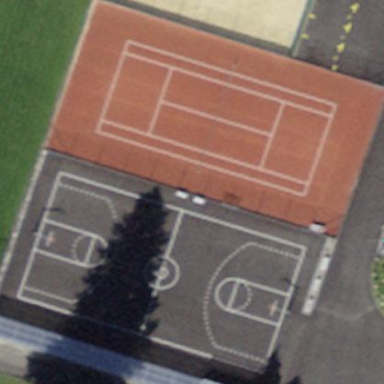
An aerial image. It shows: Pitch for leisure activities.